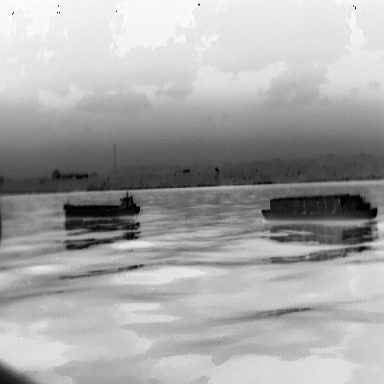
There is a liner in the infrared image.